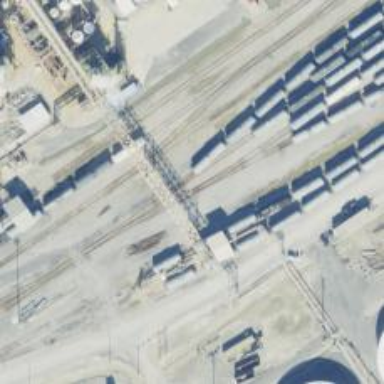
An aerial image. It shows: Rail spur service.